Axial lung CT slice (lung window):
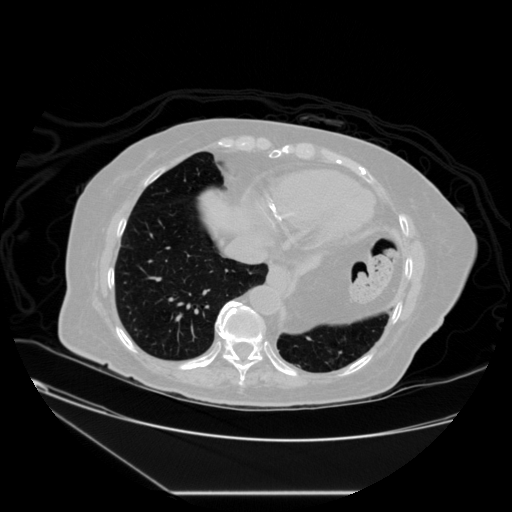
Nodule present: no